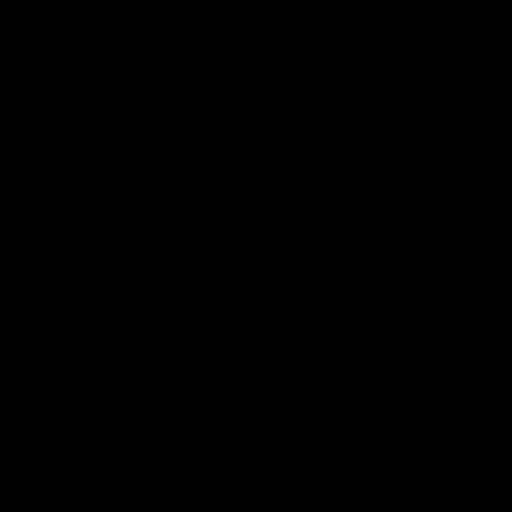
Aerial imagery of bar in Maryland named Spry Island Shoal containing only open water